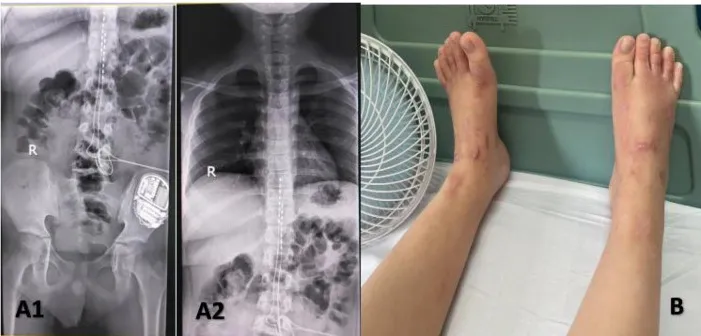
Implanted a permanent Medtronic intellis neurostimulator (A1, A2). Appearance of lower extremities after dorsal column stimulation (B).
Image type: radiology (x_ray)